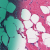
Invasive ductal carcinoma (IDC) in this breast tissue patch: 0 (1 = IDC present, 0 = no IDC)